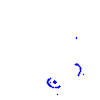
Particle: proton